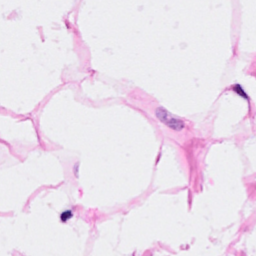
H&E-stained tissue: Breast